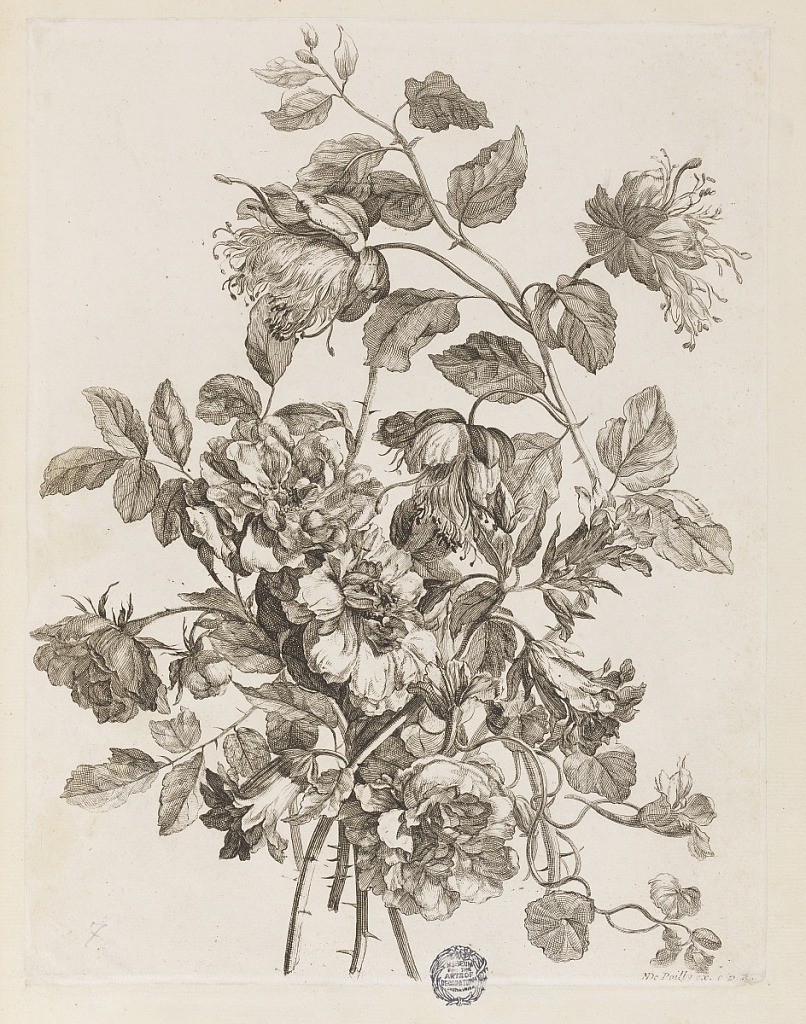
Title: Plate from "Le Livre de toutes sortes de fleurs d'après nature"
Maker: Jean-Baptiste Monnoyer, French, 1636–1699
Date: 1670–1680
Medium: Engraving on paper
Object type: Book
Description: Plate from "Le Livre de toutes sortes de fleurs d'après nature," book of bound engravings.